Question: my backbone model is :
'''
var SampleModel = Backbone.Model.extend({
url : "/trade/investadjustupdate")
});
'''
and i make server call as follows :
'''
var investAdjustModel= new SampleModel();
investAdjustModel.fetch();
'''
when i printed the model like the following : 'console.log(investAdjustModel);'
and this is the screen shot of 'console.log(investAdjustModel);'

i get all the value returned from th server but when i try to get a property like 'investAdjustModel.get("investAdjustRow"))' it says 'undefined'
so how to get the property which is returned from the server?
Thanks
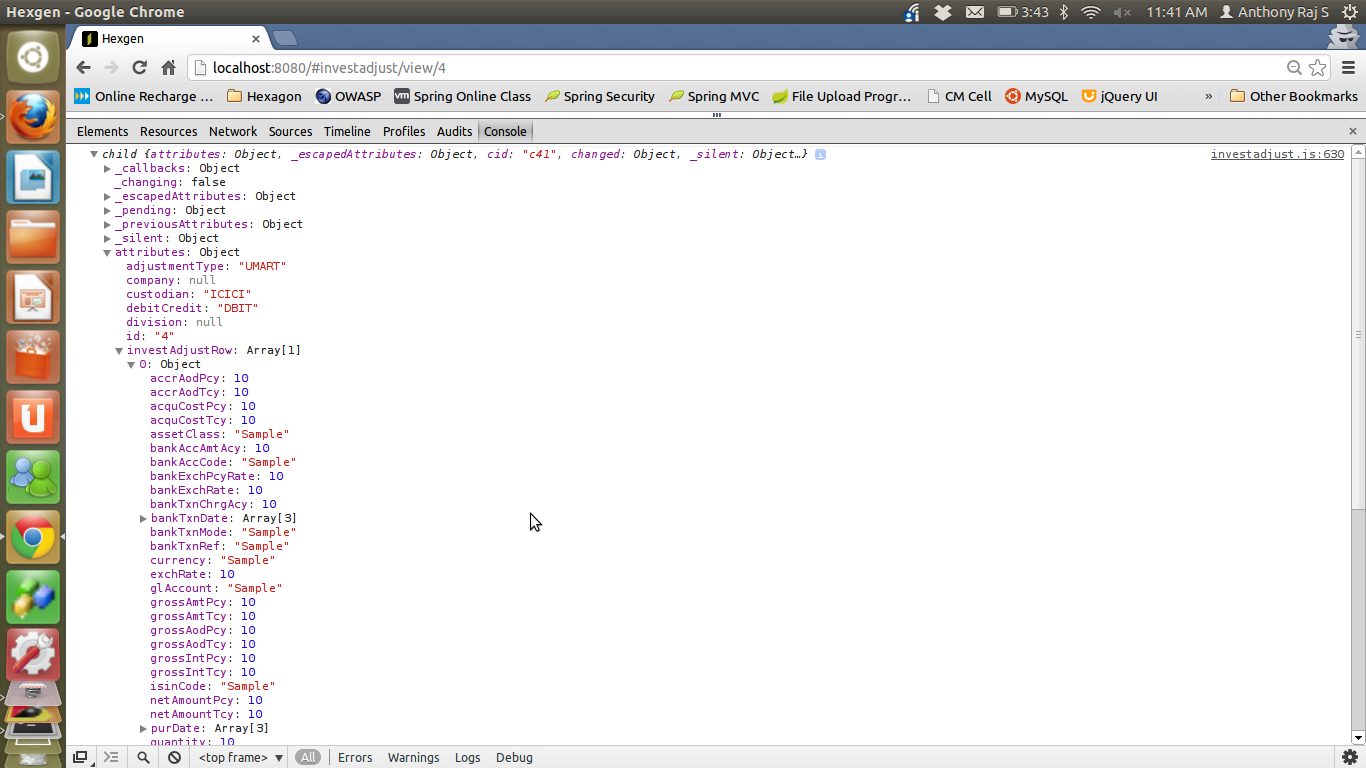
Answer: fetch is Ajax, which is . So it depends where you are trying to log the object.
If you are trying to log it immediately after the fetch then it ought to be undefined.
Either use the 'success callback' to log it , or listen to a 'sync' event for the model to log it.
'''
investAdjustModel.fetch({
success: function() {
console.log(investAdjustModel.get("investAdjustRow")));
// This should work
}
});
console.log(investAdjustModel.get("investAdjustRow")));
// Will be undefined here
'''